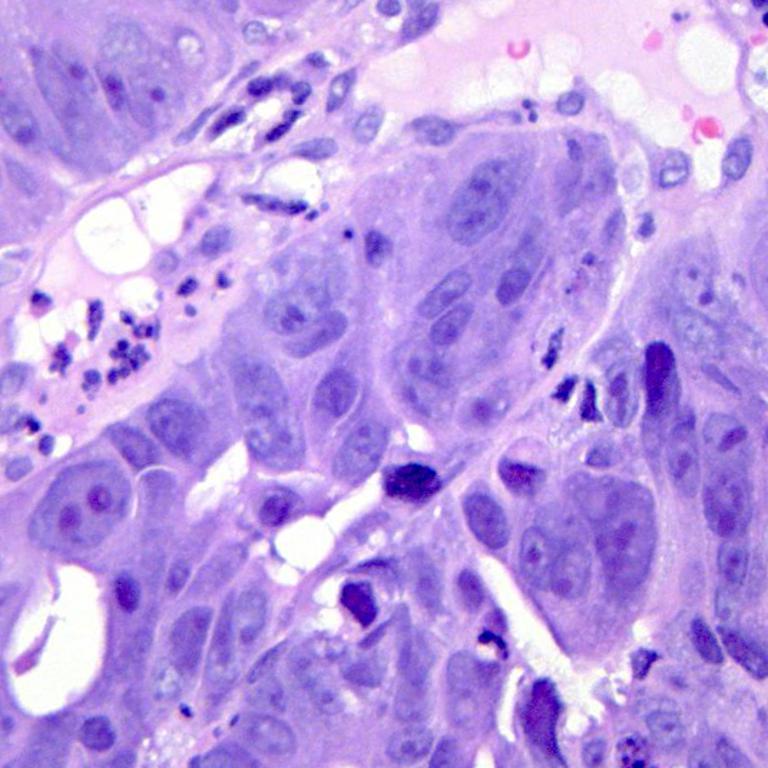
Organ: colon
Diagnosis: adenocarcinomas